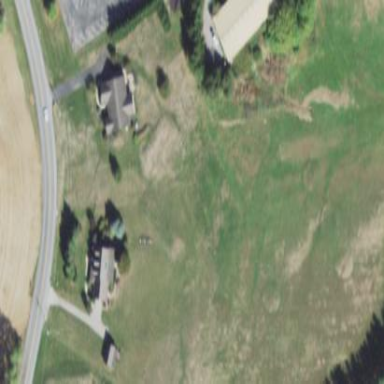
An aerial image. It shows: Grassy area designated as driving range for golf.